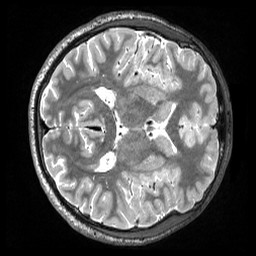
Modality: T2w
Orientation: axial
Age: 20
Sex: male
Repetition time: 3.2 s
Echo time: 0.563 s